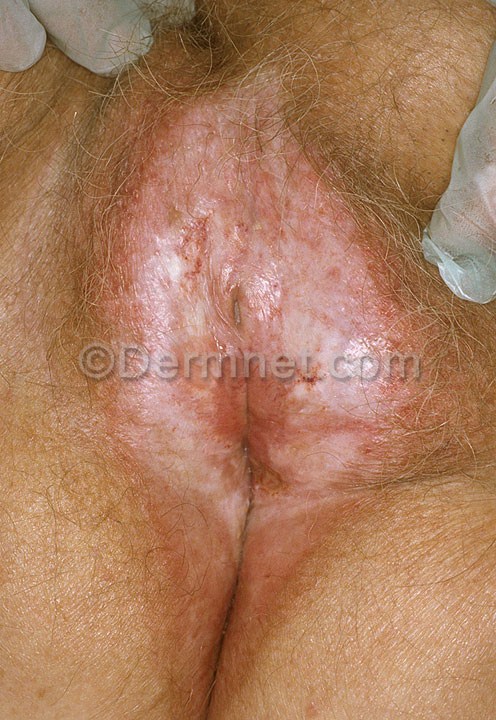
Disease: Psoriasis pictures Lichen Planus and related diseases